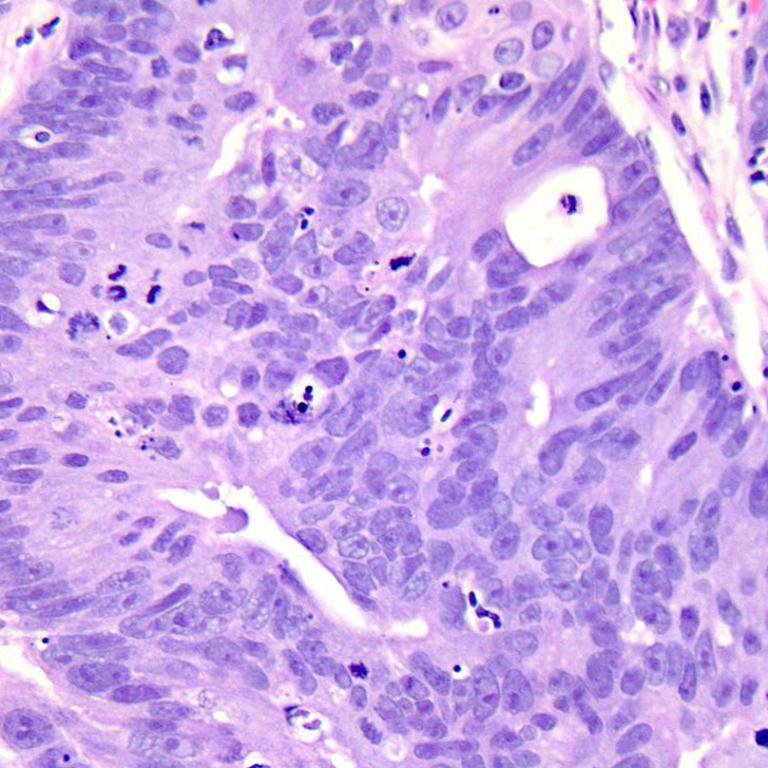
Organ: colon
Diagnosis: adenocarcinomas